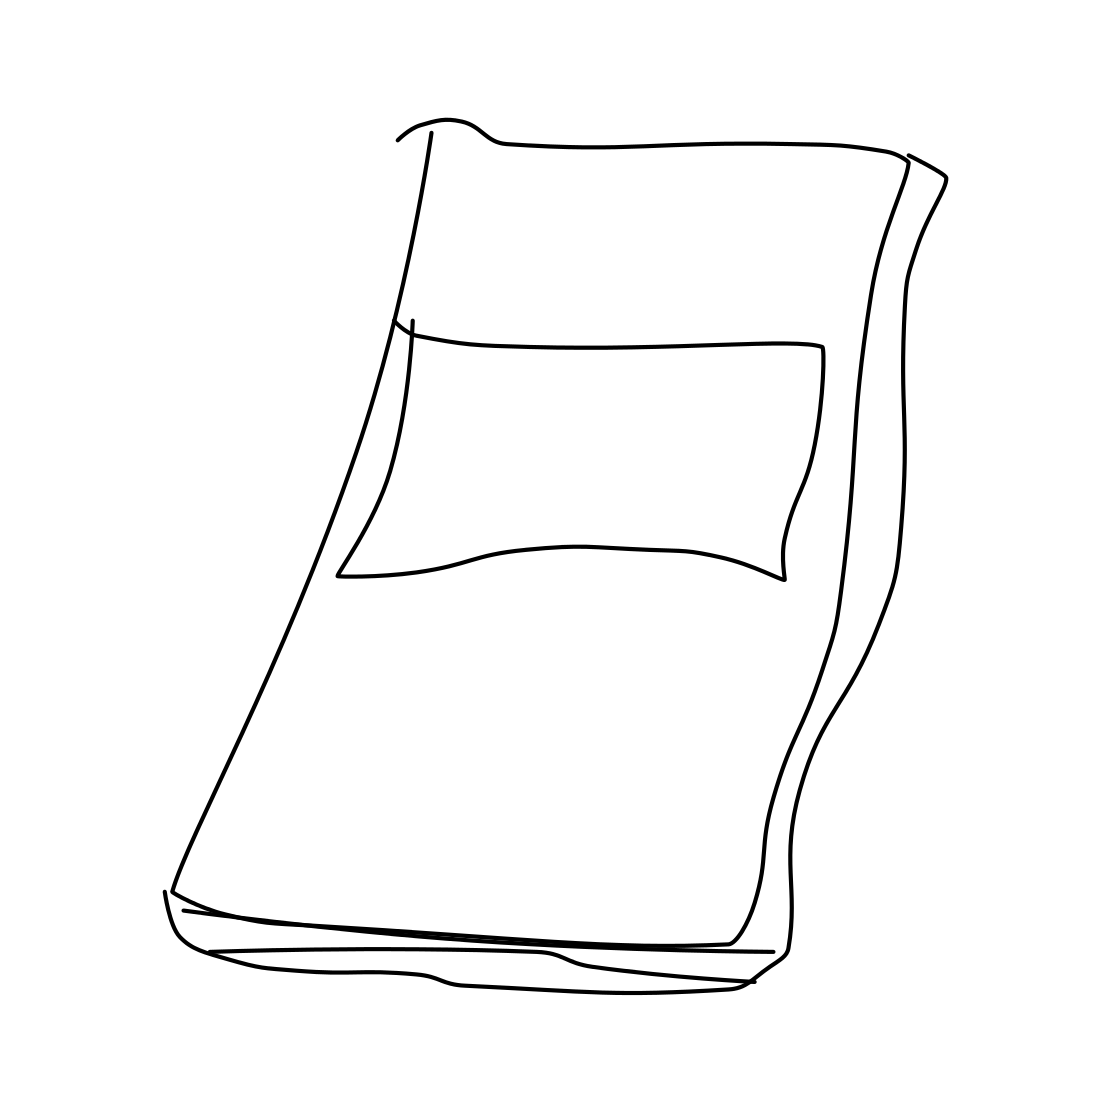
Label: book